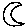
Label: moon